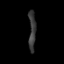
Tissue: prostate
Cell type: T cells
Senescence score: 0.7576
Nuclear area (px): 275
Mean DAPI intensity: 56.229